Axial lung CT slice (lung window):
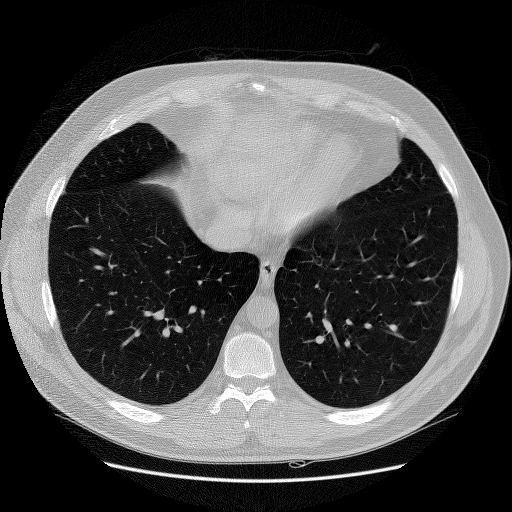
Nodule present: yes
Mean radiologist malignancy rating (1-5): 1